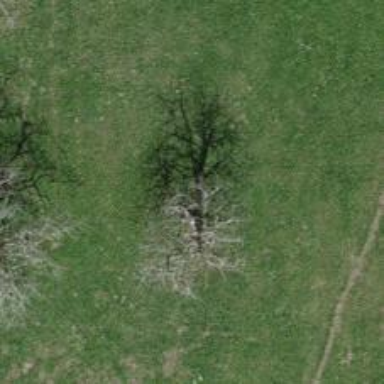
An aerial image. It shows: Deciduous tree with green leaves.